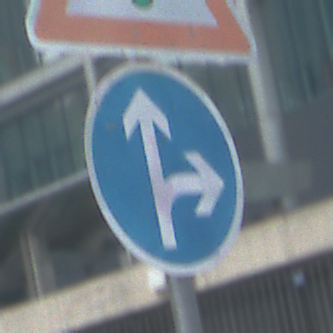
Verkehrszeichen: VorgeschriebeneFahrtrichtungGeradeausOderRechts
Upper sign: Lichtzeichenanlage
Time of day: MorningAfternoon
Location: Outdoor (Urban)
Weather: PartlyCloudy
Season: NotSpecified
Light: Natural